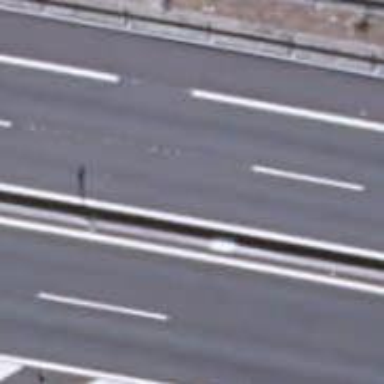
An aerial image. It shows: Asphalt motorway.